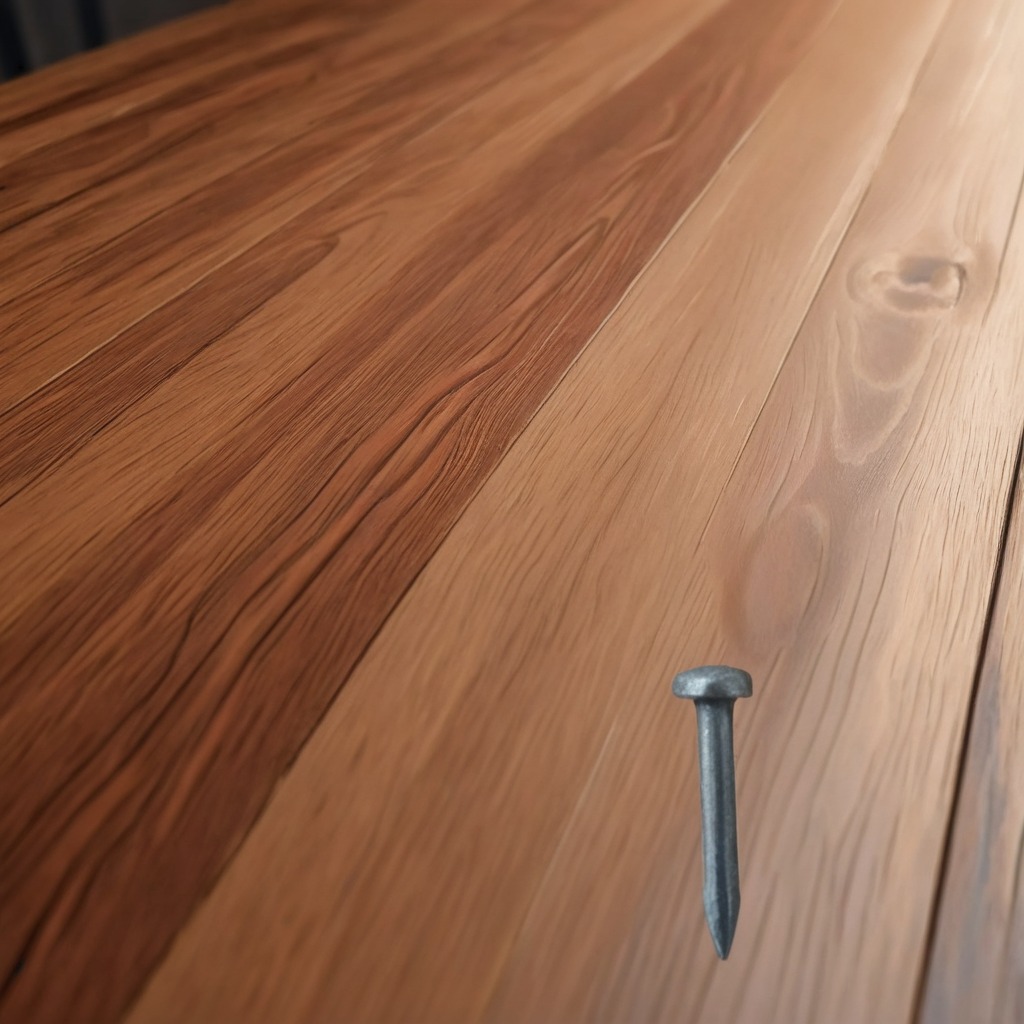
A nail is lying on a wooden table in a carpentry studio.